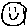
Label: smiley face